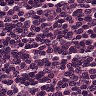
Metastatic tissue present: no